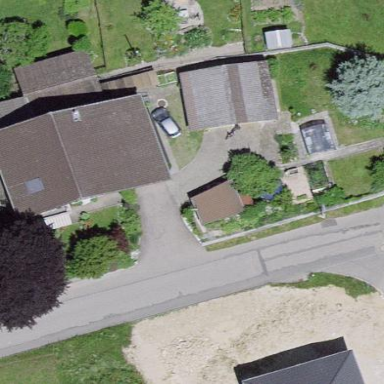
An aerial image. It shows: Residential building.